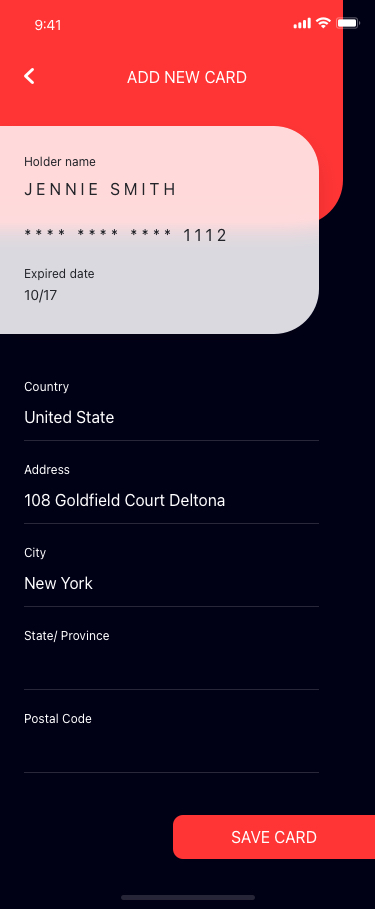
Text in this UI design:
SAVE CARD
**** **** **** 1112
JENNIE SMITH
Country
United State
Address
108 Goldfield Court Deltona
City
New York
State/ Province
Postal Code
Holder name
Expired date
10/17
ADD NEW CARD